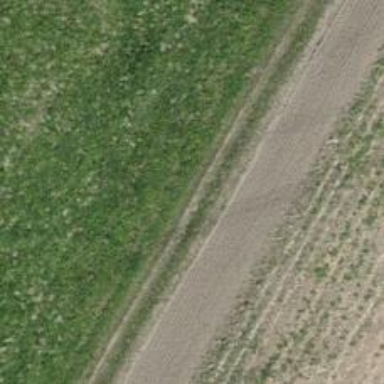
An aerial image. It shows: Grassy track with grade3 tracktype.